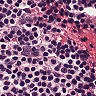
Metastatic tissue present: no